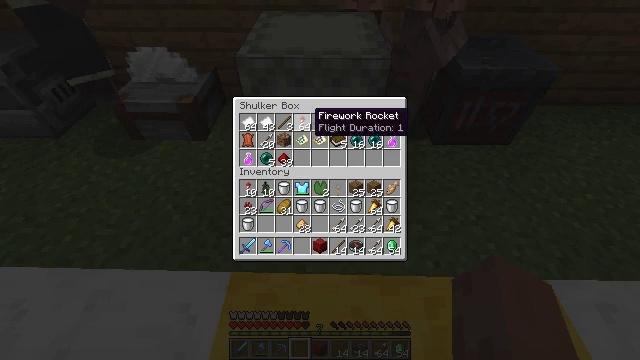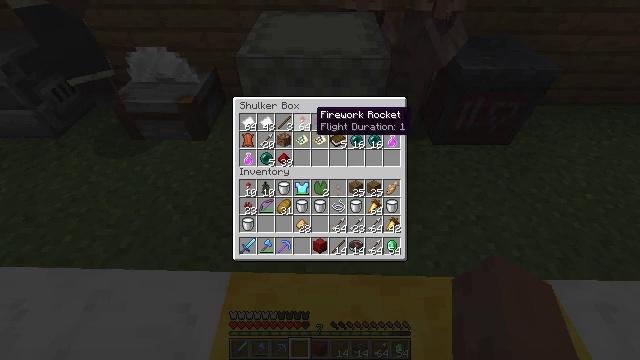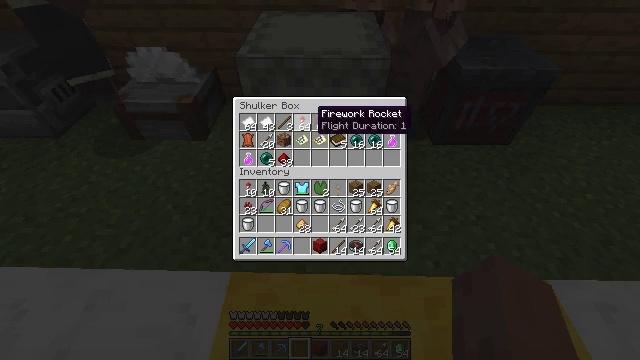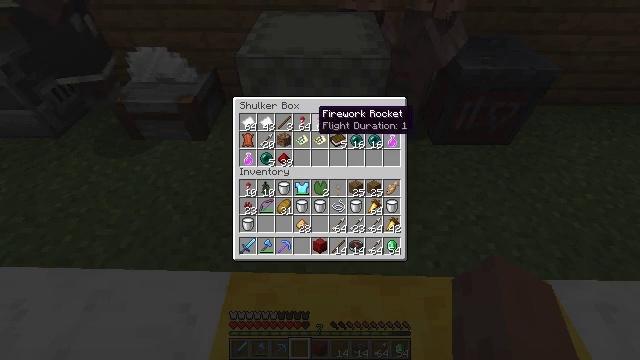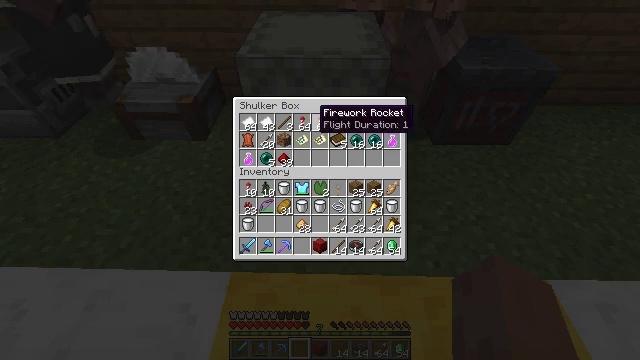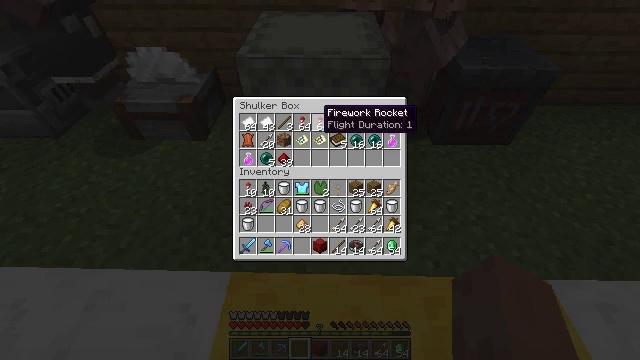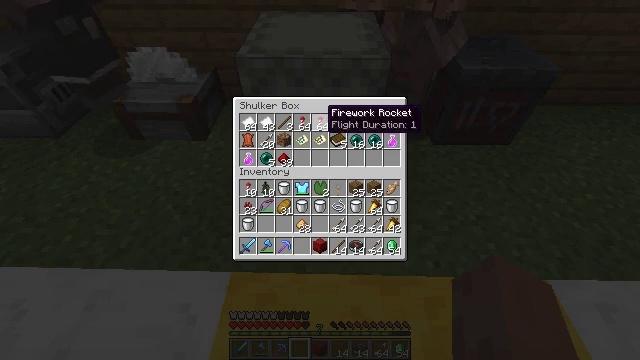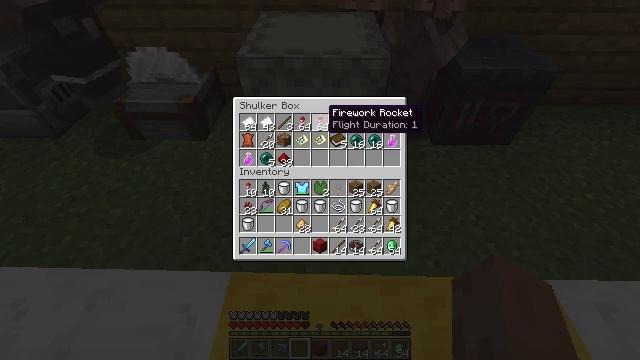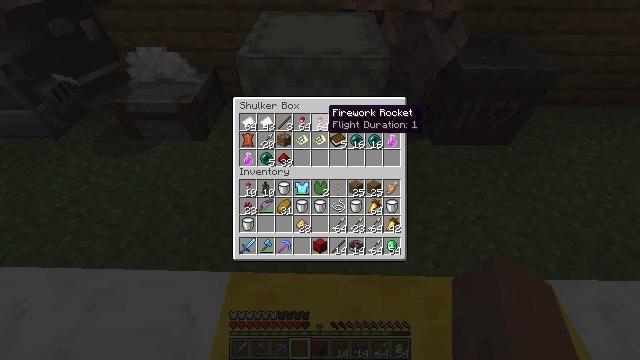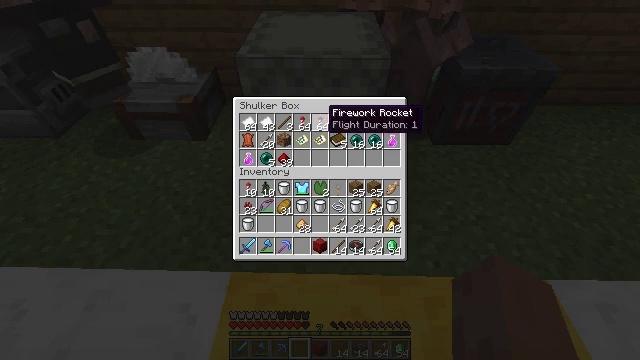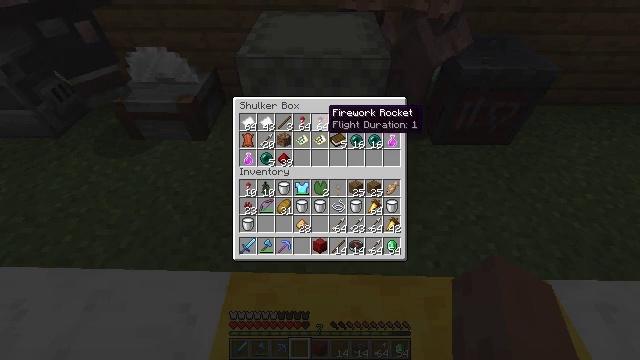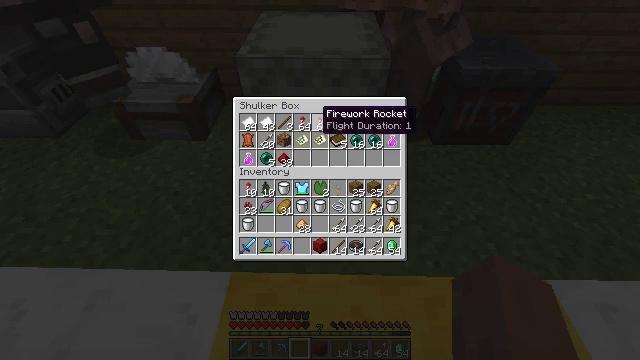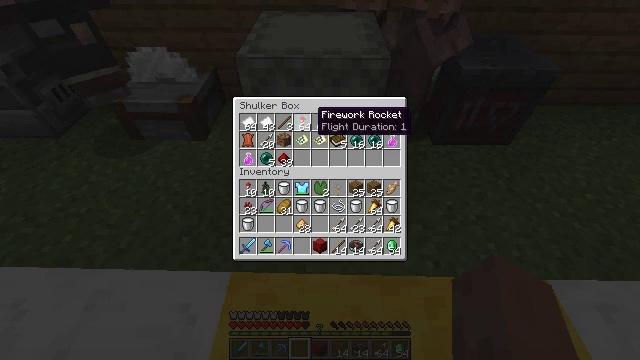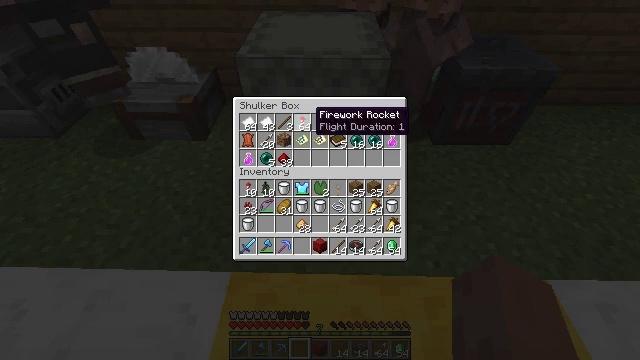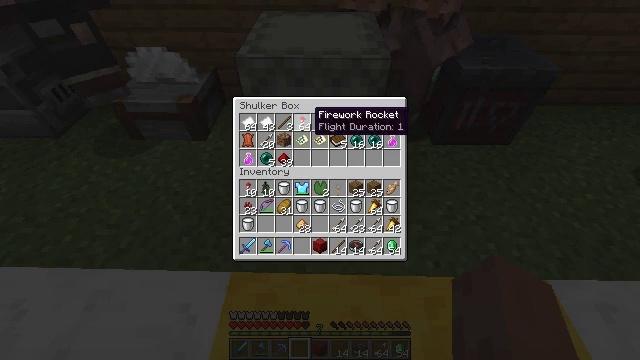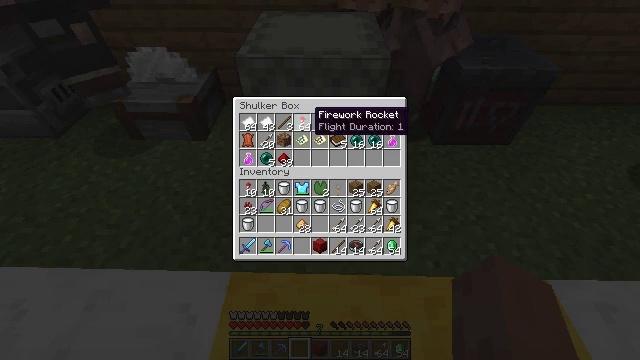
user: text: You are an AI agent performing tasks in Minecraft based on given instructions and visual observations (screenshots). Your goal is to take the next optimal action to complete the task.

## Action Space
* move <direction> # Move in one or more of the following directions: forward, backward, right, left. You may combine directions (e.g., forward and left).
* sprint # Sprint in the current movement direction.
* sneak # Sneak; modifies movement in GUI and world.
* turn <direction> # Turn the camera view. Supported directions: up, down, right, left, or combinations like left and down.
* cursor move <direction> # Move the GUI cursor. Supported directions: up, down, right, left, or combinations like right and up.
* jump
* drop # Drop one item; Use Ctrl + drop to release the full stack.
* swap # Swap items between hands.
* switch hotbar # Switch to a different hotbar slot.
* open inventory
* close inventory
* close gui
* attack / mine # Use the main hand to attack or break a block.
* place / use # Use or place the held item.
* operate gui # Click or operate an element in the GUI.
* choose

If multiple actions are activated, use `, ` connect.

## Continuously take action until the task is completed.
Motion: motion action
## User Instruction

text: Collect the light gray shulker box.
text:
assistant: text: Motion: sneak
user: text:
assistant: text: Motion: sneak
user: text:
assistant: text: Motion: sneak
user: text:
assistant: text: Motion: sneak
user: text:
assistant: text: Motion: sneak
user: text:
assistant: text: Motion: sneak
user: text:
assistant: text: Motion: sneak
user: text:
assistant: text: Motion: sneak
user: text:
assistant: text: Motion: sneak
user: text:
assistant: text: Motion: sneak
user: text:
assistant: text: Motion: sneak
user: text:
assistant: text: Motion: sneak
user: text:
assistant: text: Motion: sneak
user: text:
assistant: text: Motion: sneak
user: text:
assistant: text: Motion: sneak
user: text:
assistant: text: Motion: sneak, cursor move right
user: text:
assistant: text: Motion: sneak, cursor move right
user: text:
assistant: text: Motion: sneak, cursor move right
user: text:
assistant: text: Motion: sneak, cursor move right
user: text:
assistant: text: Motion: sneak
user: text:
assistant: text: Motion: sneak
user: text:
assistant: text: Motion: sneak
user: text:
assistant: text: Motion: sneak
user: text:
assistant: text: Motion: sneak
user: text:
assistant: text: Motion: sneak, cursor move left
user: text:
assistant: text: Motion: sneak, cursor move left
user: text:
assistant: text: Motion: sneak, cursor move left
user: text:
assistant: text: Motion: sneak, cursor move left
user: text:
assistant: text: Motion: sneak, cursor move left
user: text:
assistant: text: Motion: sneak, cursor move left and down